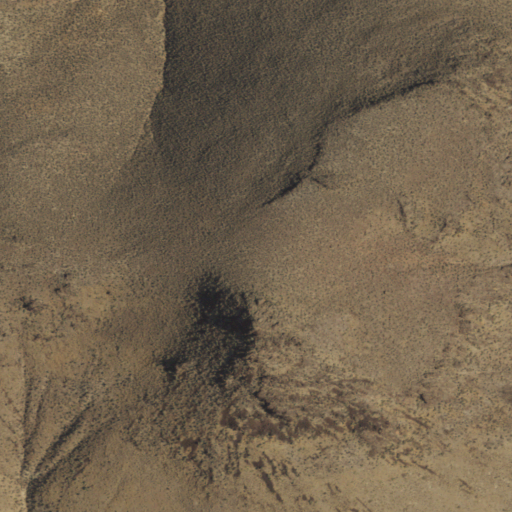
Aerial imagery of mountain in Nevada named Little Black Knob containing only shrub